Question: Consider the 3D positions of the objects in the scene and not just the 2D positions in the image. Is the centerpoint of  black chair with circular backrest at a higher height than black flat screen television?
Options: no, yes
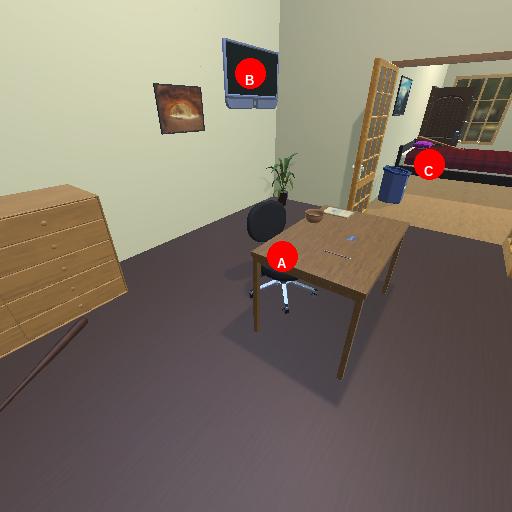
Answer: no